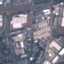
Land use / land cover class: Industrial